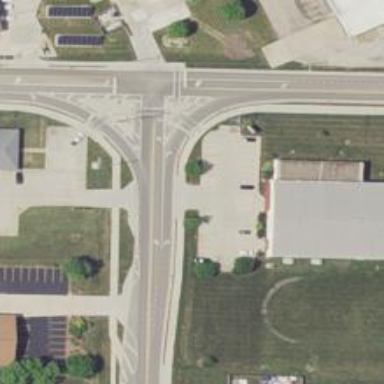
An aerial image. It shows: Road marking indicating solid crossing edge.